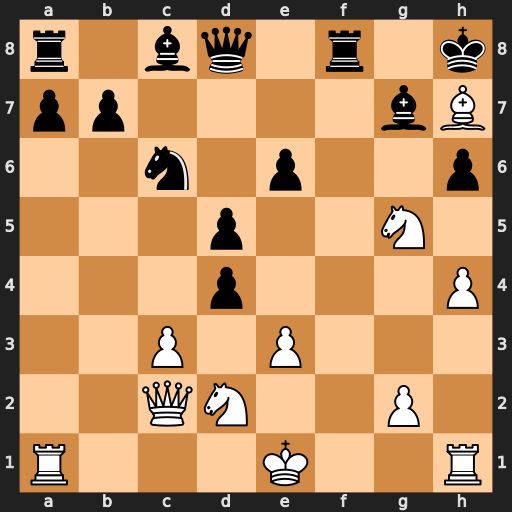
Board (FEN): r1bq1r1k/pp4bB/2n1p2p/3p2N1/3p3P/2P1P3/2QN2P1/R3K2R
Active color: w
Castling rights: KQ
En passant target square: -
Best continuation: Bg8 Rf5 Nf7+ Kxg8 Nxd8